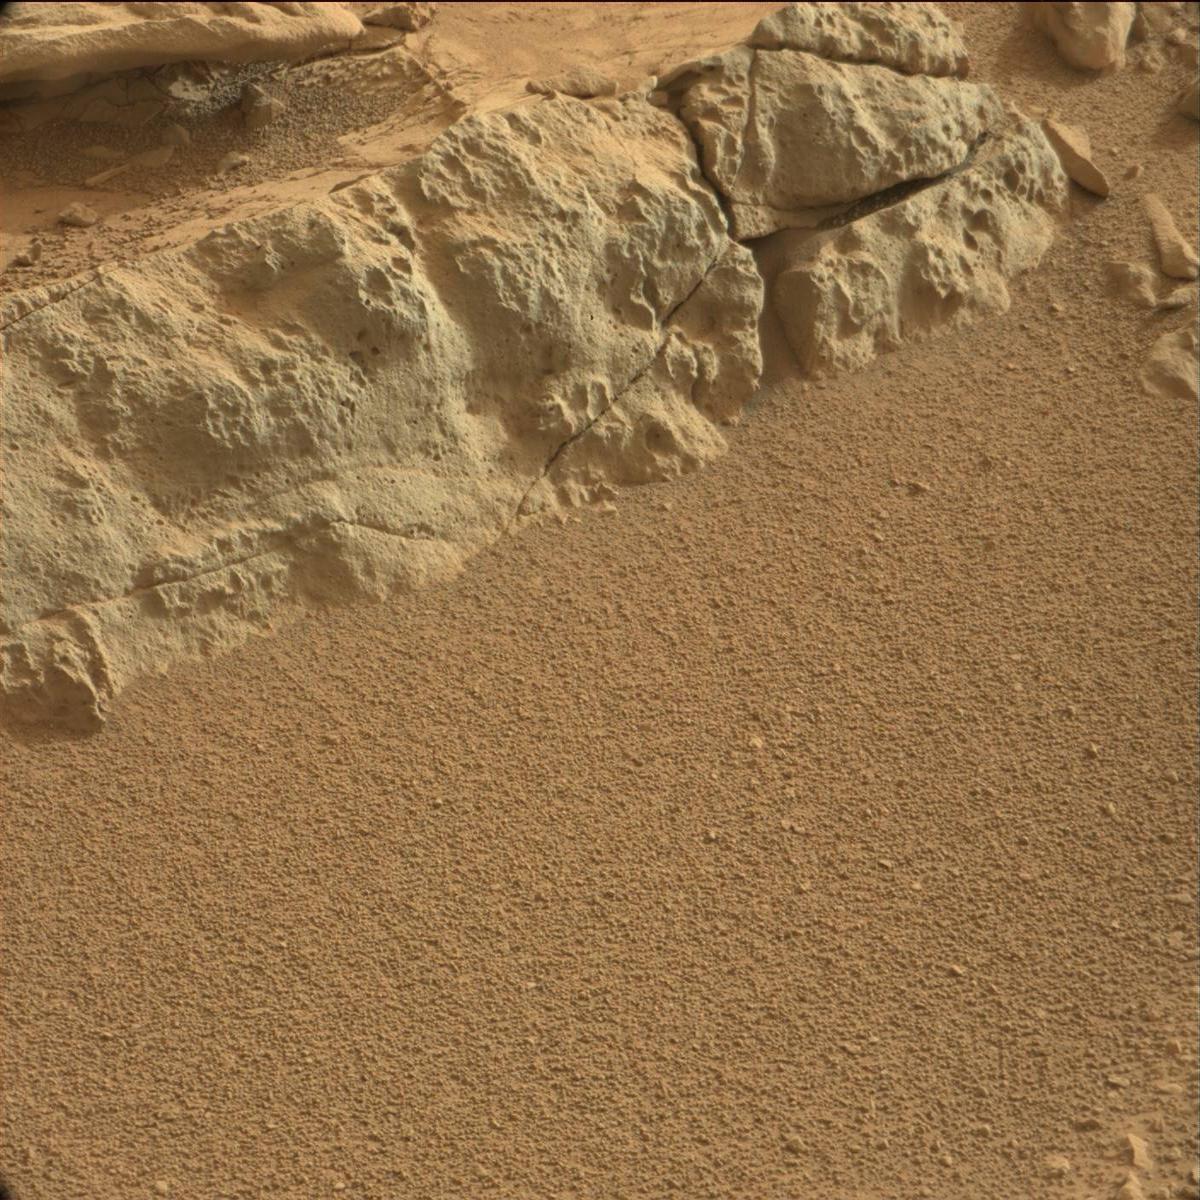
Terrain classes present: Bedrock, Rock, Sand / Soil